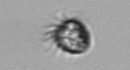
Label: Ciliophora